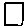
Label: square